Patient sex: M
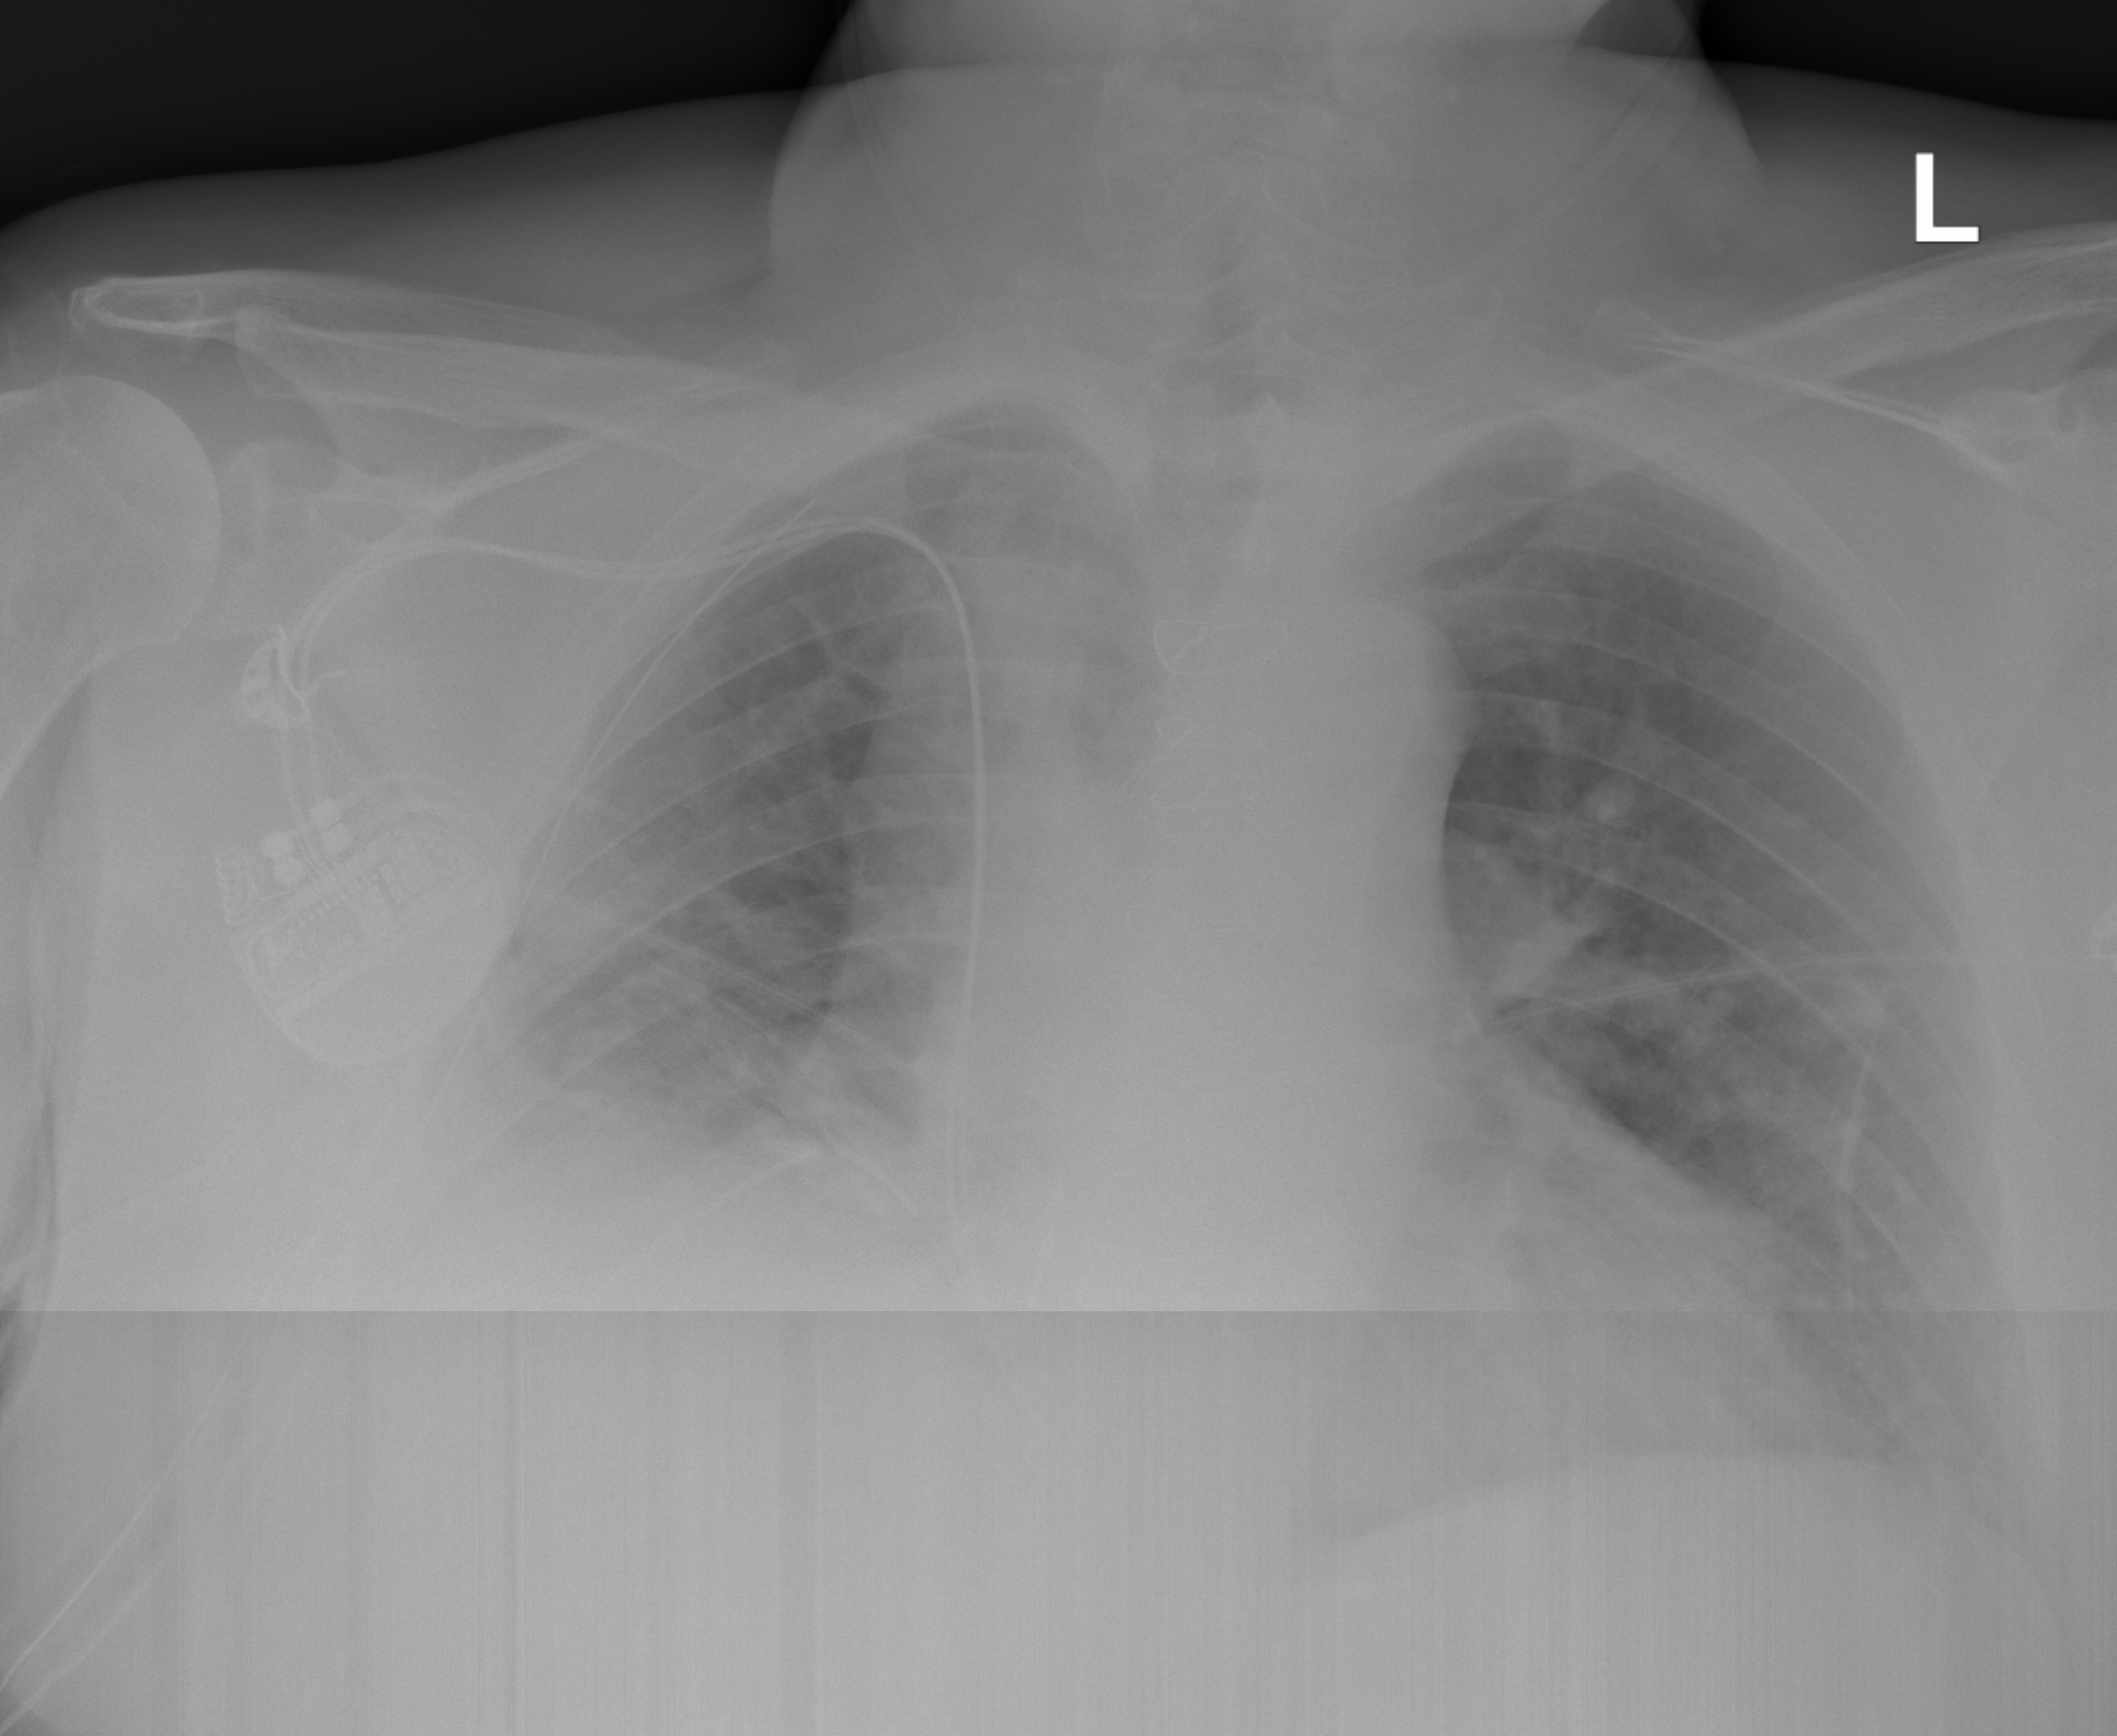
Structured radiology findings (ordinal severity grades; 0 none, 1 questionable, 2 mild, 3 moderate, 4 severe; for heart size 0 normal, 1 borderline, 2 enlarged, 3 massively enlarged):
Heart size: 2
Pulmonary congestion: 2
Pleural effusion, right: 2
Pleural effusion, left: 1
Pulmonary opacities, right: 2
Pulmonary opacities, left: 0
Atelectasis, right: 3
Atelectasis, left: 2